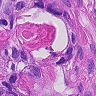
Metastatic tissue present: yes